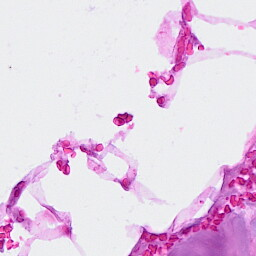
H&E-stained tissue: Breast